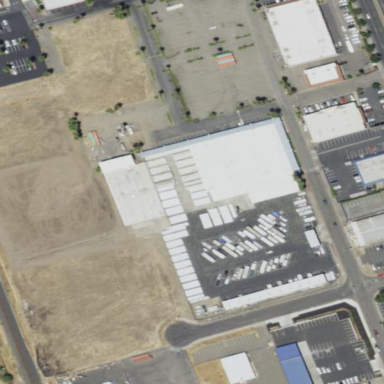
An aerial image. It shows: Commercial area.